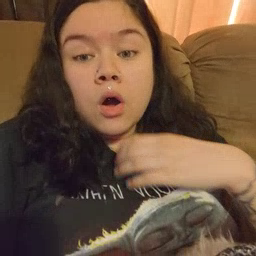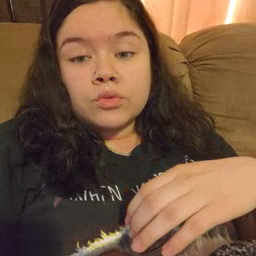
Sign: hungry